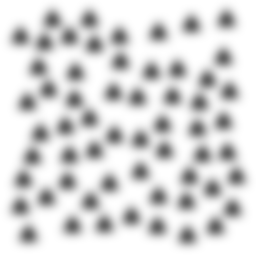
Squares: 0
Triangles: 59
Stars: 0
Total shapes: 59